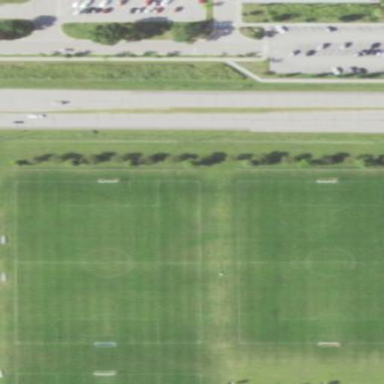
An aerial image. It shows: Soccer pitch for leisure land activities.